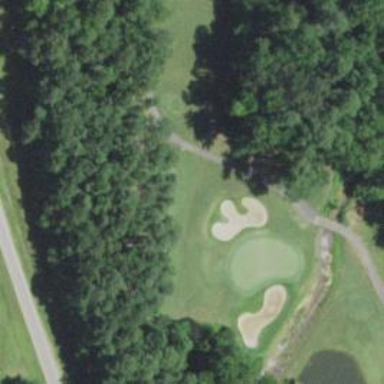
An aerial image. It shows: Path for both road and golf.